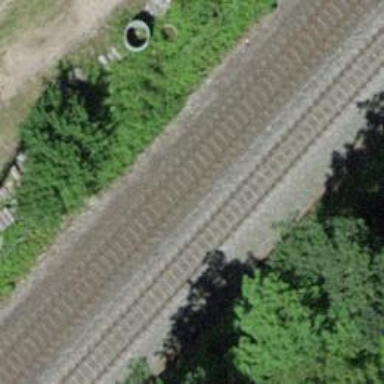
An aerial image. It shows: Single rail track for railway.